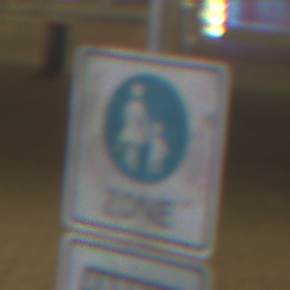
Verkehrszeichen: BeginnFussgaengerzone
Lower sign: MehrspurigeFahrzeugeFrei5
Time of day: Night
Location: Outdoor (Urban)
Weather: Clear
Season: NotSpecified
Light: Artificial